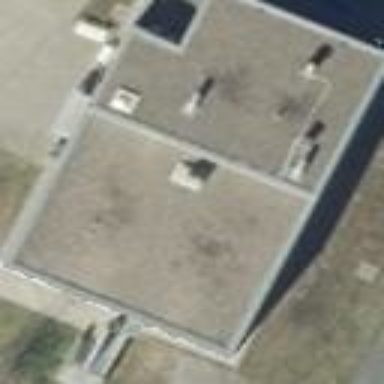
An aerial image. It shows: School building.